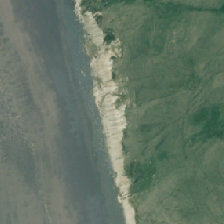
Land cover: grose_broom